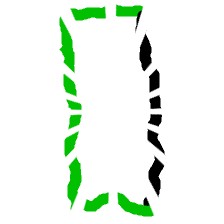
Shape: rectangle